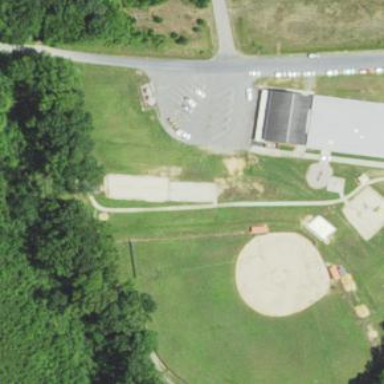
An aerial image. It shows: Baseball pitch for leisure and sports activities.